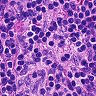
Metastatic tissue present: no